Breast ultrasound image
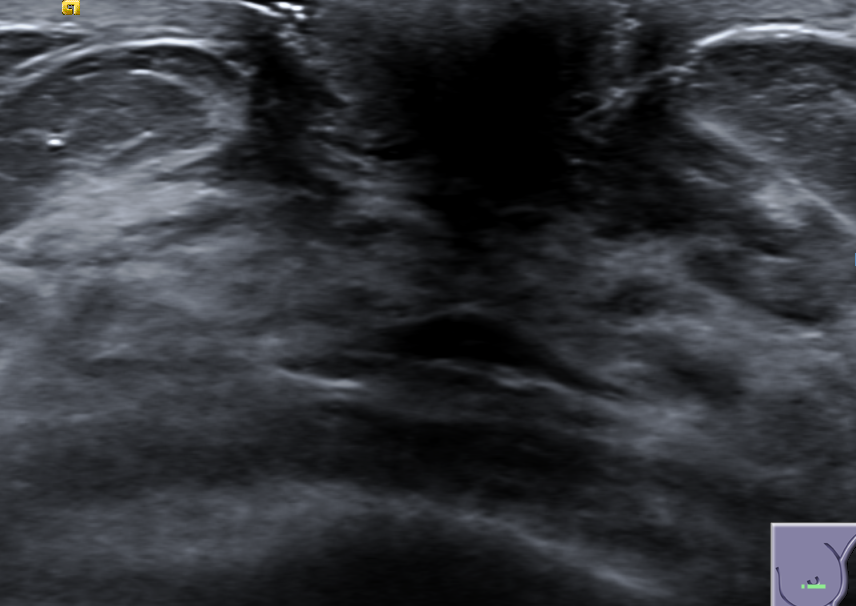
Diagnosis: normal